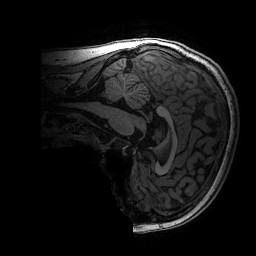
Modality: T1w
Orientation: sagittal
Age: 15
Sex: male
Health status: ill
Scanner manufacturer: ge
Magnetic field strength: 3 T
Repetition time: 0.007664 s
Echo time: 0.00342 s